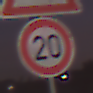
Verkehrszeichen: Geschwindigkeit20
Zusatzzeichen oben: SeitenwindVonRechts
Umgebung: Outdoor, Urban
Tageszeit: SunriseSunset
Wetter: PartlyCloudy
Licht: Artificial
Jahreszeit: NotSpecified
Kontrast: HighContrast